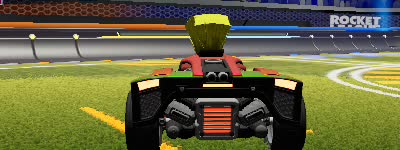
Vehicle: breakout